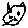
Label: cat